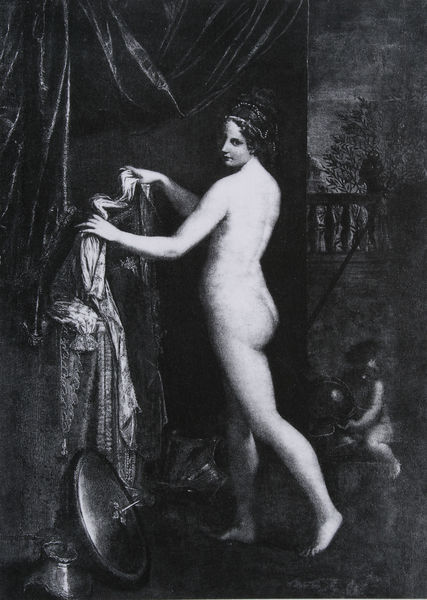
Titel: Minerva, sich ankleidend
Künstler: Lavinia Fontana
Standort: Rom
Institution: Galleria Borghese
Schlagwörter: akt, baum, dunkel, fuß, gemälde, hand, himmel, kopf, nackt, schatten, umhang, wasser, weiß, wolken, baden, landschaft, mädchen, fenster, finger, frau, frisur, grau, haar, hell, hintergrund, hut, kleid, kleider, licht, nacht, nase, profil, rücken, schmuck, schwarz, terasse, zeichnung, blick, dame, tuch, wolke, hochformat, malerei, ornament, jung, wand, architektur, arm, arme, falten, gesicht, haarschmuck, halten, kleidung, samt, stehen, stirnband, hände, innenraum, porträt, spiegel, vorhang, wind, zweige, brüstung, busch, büsche, gewand, haare, mantel, stoff, stoffe, adel, decke, kind, pflanze, pflanzen, schön, seide, engel, engelchen, garten, helldunkel, krug, putte, putto, vase, beine, balkon, bein, füße, gesäß, hintern, rückenansicht, düster, laufen, schwer, kette, mauer, haarband, fahnenmast, kissen, lanze, gardine, weib, glanz, seitenansicht, bett, schlafzimmer, geländer, faltenwurf, nackte, erotik, scham, entblößt, flucht, bad, waschen, nacktheit, erker, schild, mond, messing, knabe, gefäss, balustrade, vulkan, nakt, arsch, popo, rückenakt, rückenfigur, barfuß, drapiert, schwarz weiss, radierung, stich, seite, waffen, knien, kugel, helm, allegorie, mythologie, rüstung, bademantel, rückansicht, toilette, amazone, reif, nach dem bade, venus, tiara, ballustrade, adlige, vorhand, spielbein, standbein, amor, kupferstich, mars, athene, minerva, cupido, hinterteil, schwrz, badeszene, zurück, pop, aegis, hrll, herrenmantel, areme, aufreizens, clairobscur, fuß beine, puttte, schömheit, rückenackt, nuda, po, lkandschaft, aegias